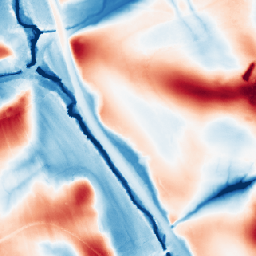
Category: edge_preserving
Decomposition family: guided
Decomposition parameters: radius: 32
eps: 0.001
Upsampling method: area
Upsampling parameters: scale: 8
Upsampling scale: 8